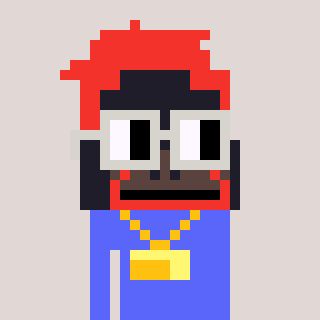
a pixel art character with square light gray glasses, a orangutan-shaped head and a purple-colored body on a warm background